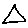
Label: triangle